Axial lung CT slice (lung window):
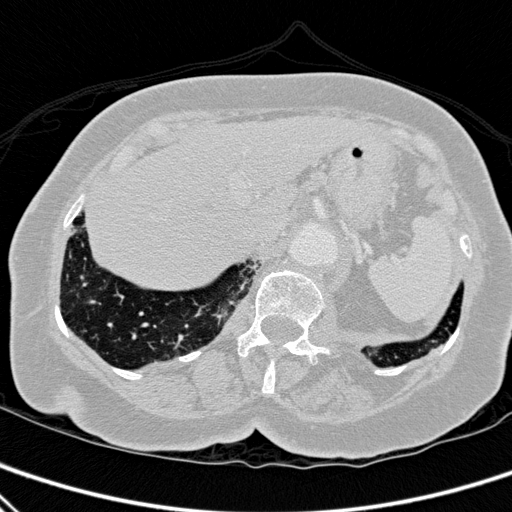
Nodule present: no